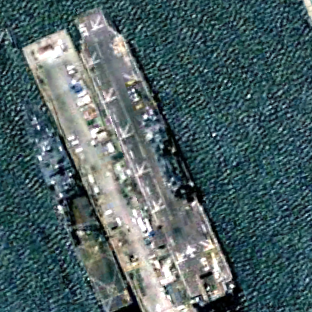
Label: assault